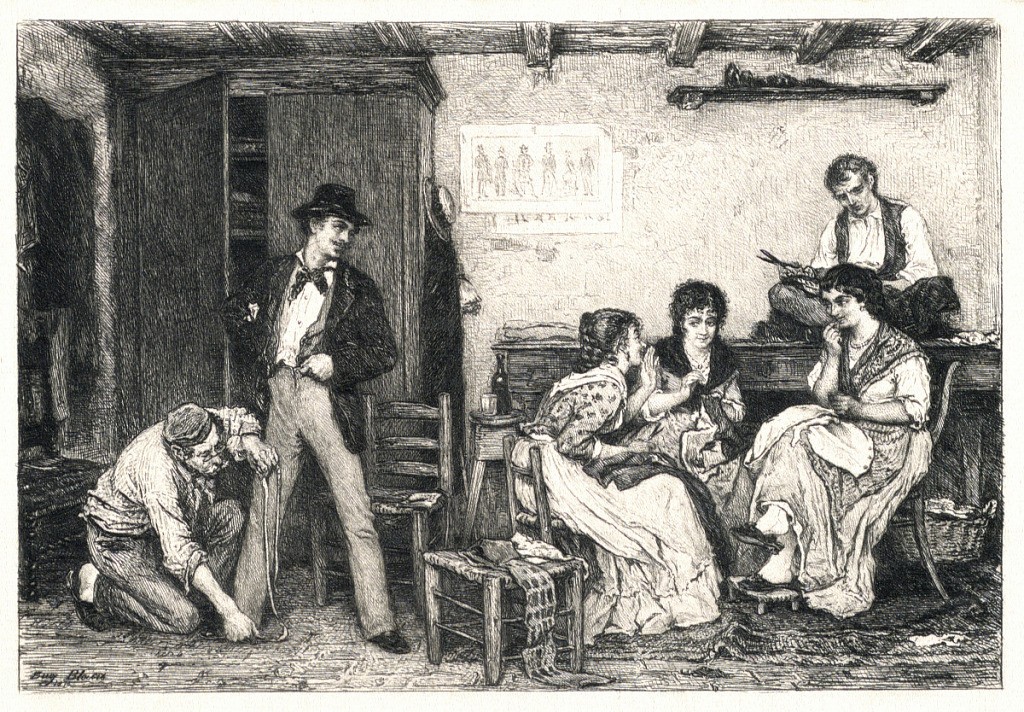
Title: Boutique de Tailleur à Venise
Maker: William Unger, German, 1837 - 1932
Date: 1876
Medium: Etching in dark brown ink on white satin
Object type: Print
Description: In a Venetian interior, a man is being measured for a suit of clothes, while three seamstresses, seated at the right and another tailor look on.